九年级 · 解析几何
(本题8分)已知:如图,正方形$ABCD$中,$P$是边$BC$上一点,$BEperpAP,DFperpAP$,垂足分别是点$E,F$.(1)求证:$EF=AE-BE$;(2)连结$BF$,如果$frac{AF}{BF}=frac{DF}{AD}$,求证:$EF=EP$.
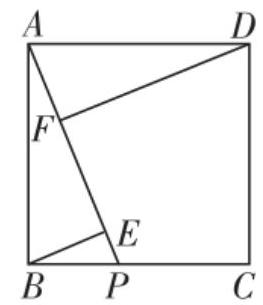
答案: 证明:(1)$because$四边形$ABCD$是正方形,$BEperpAP,DFperpAP$,$thereforeangleBAE+angleABE=90^{circ},angleBAE+angleDAF=90^{circ}$,$thereforeangleABE=angleDAF$,在$triangleBEA$与$triangleAFD$中,$left{begin{array}{l}angleABE=angleDAF,angleBEA=angleAFD,AB=DA,end{array}right.$$thereforetriangleBEAcongtriangleAFD$,$thereforeBE=AF$,$thereforeEF=AE-AF=AE-BE$;(2)在$triangleAFD$与$trianglePEB$中,$becauseangleDAF=angleBPE,angleBEP=angleDFA=90^{circ}$,$thereforetriangleAFDsimtrianglePEB$,$thereforefrac{DF}{BE}=frac{AD}{PB}$,$becausefrac{AF}{BF}=frac{DF}{AD}$且$AF=BE$,$thereforefrac{BE}{BF}=frac{DF}{AD}$,即$frac{DF}{BE}=frac{AD}{BF}$,$becausefrac{DF}{BE}=frac{AD}{PB}$,$thereforeBF=PB$,在等腰三角形$BFP$中,$becauseBEperpFP$$thereforeEF=EP$.